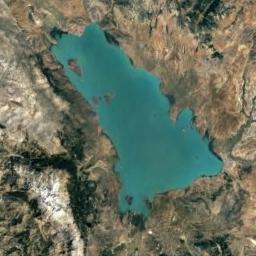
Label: lake